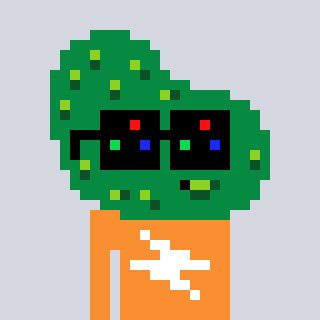
a pixel art character with square black sunglasses, a pickle-shaped head and a orange-colored body on a cool background